Question: Determine whether the two graphs given in the figure are isomorphic. If you think they are isomorphic, answer 1; if you think they are not isomorphic, answer 0.
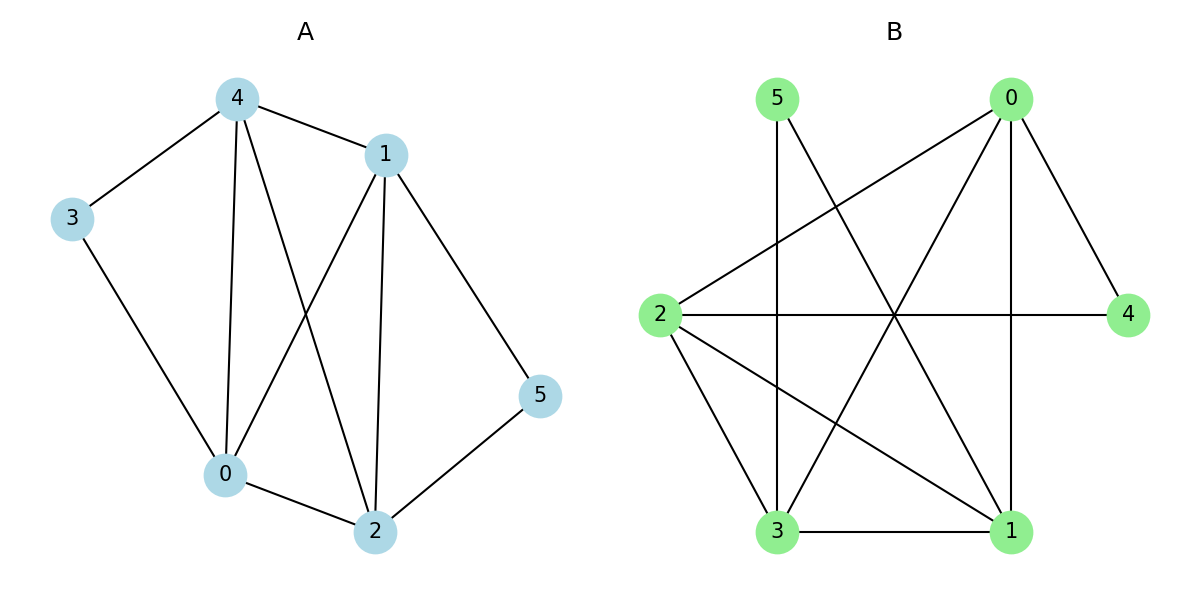
Answer: 1